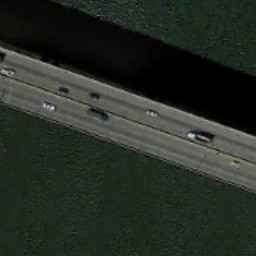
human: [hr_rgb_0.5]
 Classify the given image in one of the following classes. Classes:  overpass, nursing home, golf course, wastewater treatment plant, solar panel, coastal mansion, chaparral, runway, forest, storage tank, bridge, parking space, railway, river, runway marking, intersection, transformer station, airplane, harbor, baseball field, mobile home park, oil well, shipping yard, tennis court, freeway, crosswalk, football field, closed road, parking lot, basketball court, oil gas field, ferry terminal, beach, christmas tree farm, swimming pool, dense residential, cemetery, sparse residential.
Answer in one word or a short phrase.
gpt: bridge